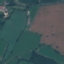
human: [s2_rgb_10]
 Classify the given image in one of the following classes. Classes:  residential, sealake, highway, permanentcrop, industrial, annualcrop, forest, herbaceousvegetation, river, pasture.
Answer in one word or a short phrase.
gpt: Pasture